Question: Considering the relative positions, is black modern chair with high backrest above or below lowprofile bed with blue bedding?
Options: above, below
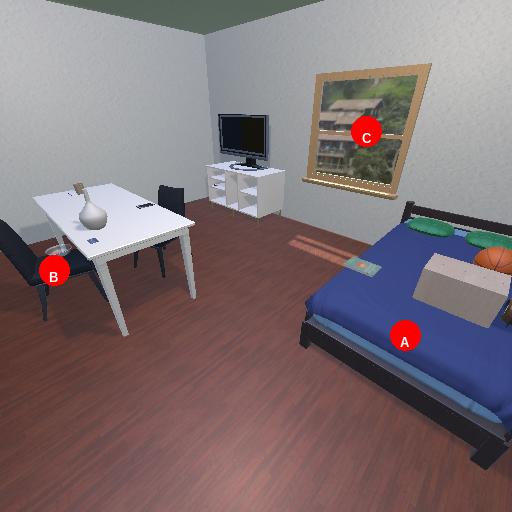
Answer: above